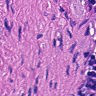
Metastatic tissue present: no